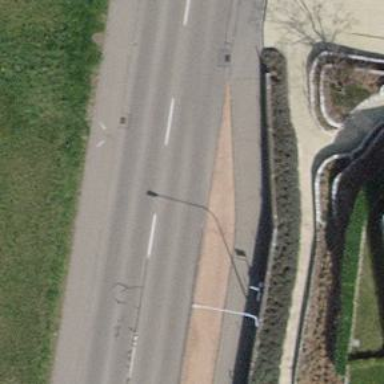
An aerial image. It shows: Bus stop with stop position for public transport.